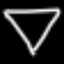
Label: diamond